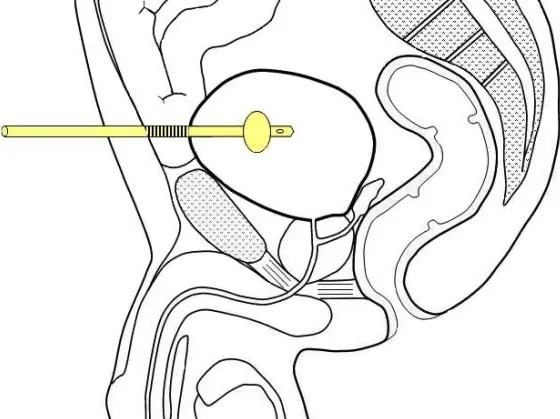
Suprapubic catheter traverse through a small bowel loop between the bladder and the abdominal wall.
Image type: radiology (x_ray)